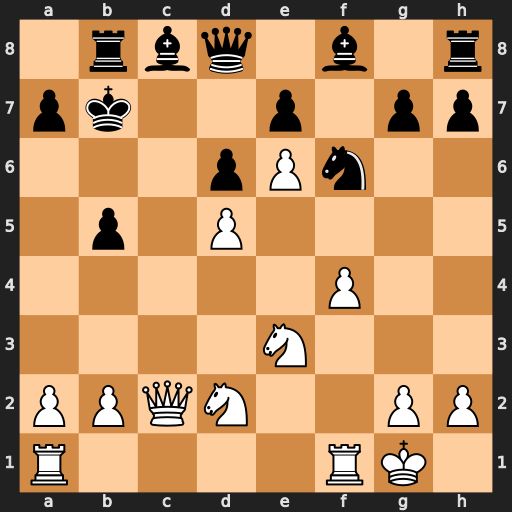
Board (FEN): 1rbq1b1r/pk2p1pp/3pPn2/1p1P4/5P2/4N3/PPQN2PP/R4RK1
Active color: w
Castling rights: -
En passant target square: -
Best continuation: Qc6#